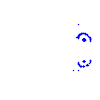
Particle: proton